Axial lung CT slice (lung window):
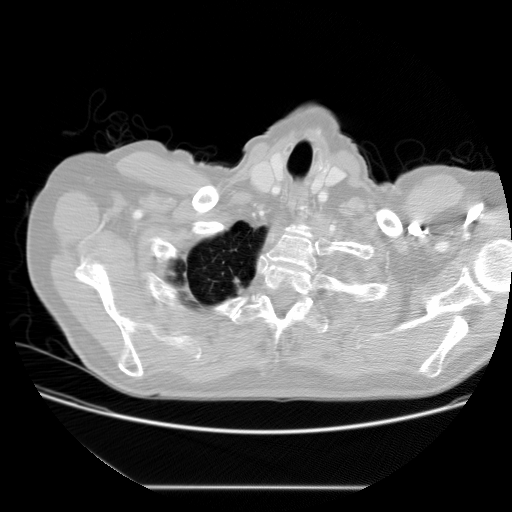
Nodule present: no